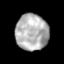
Tissue: prostate
Cell type: T cells
Senescence score: 0.3063
Nuclear area (px): 1158
Mean DAPI intensity: 177.705